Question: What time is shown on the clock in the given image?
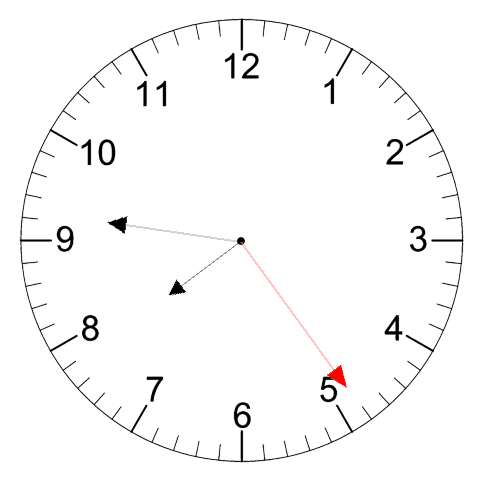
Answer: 07:46:24